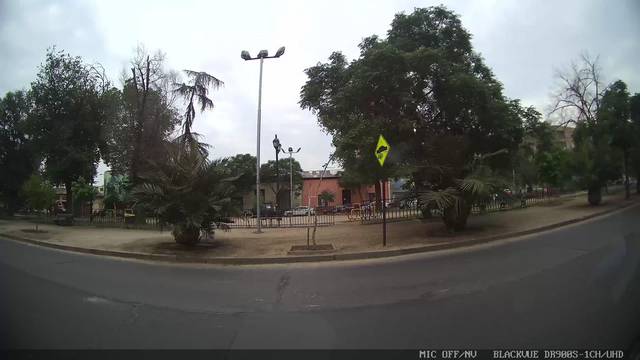
Region: Chile
Coordinates: -33.443, -70.676